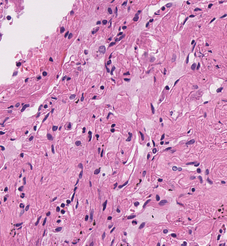
Tumor epithelial tissue: no
Tumor-associated stroma tissue: yes
Normal tissue: no